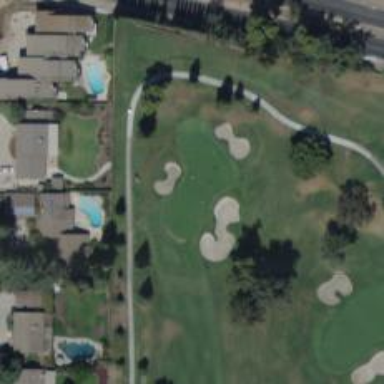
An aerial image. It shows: Golf hole.